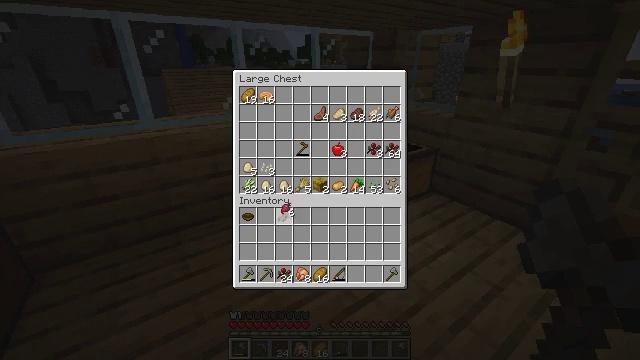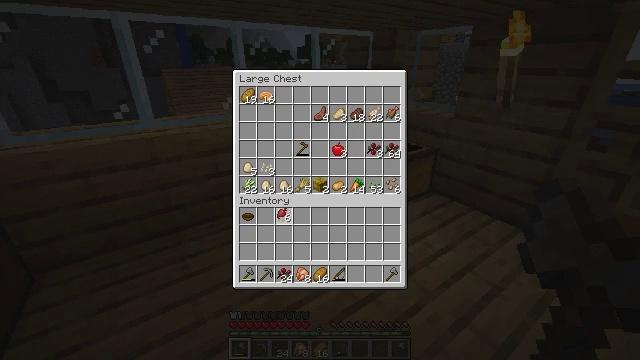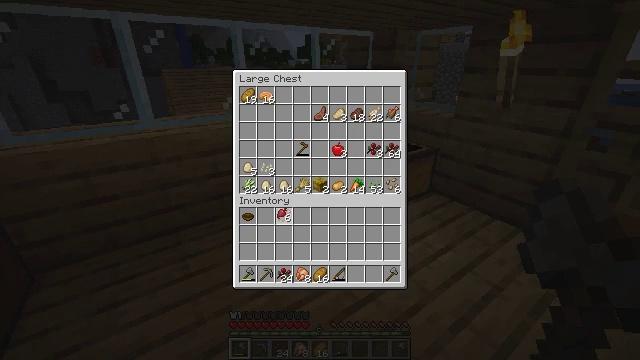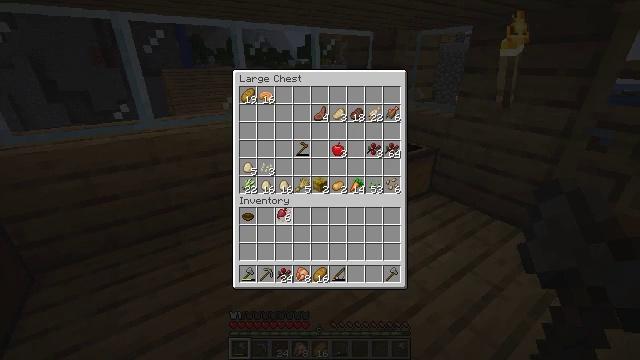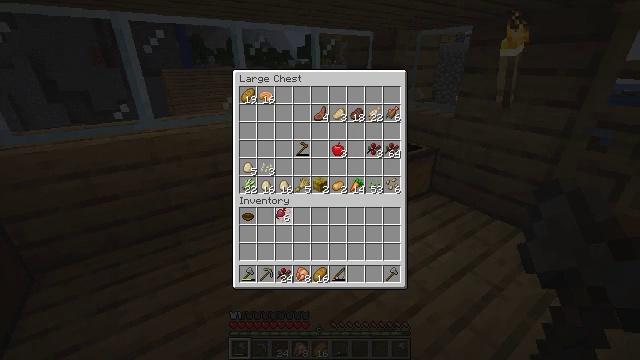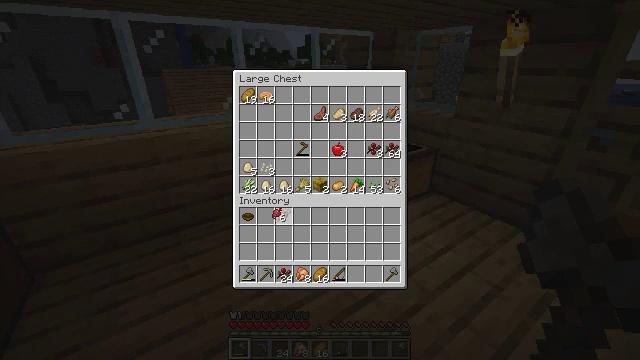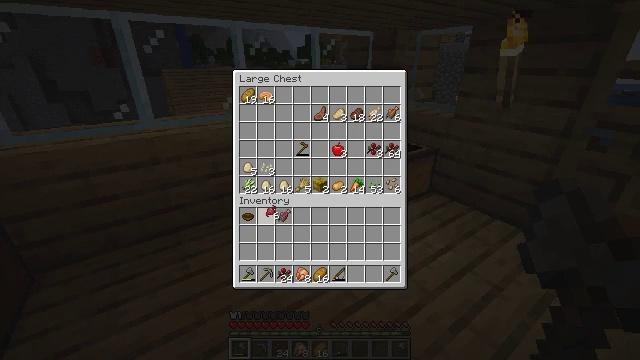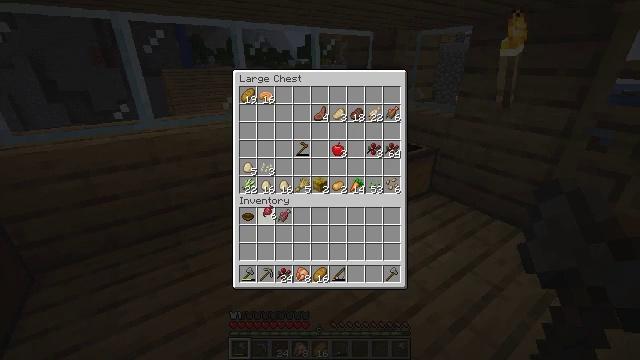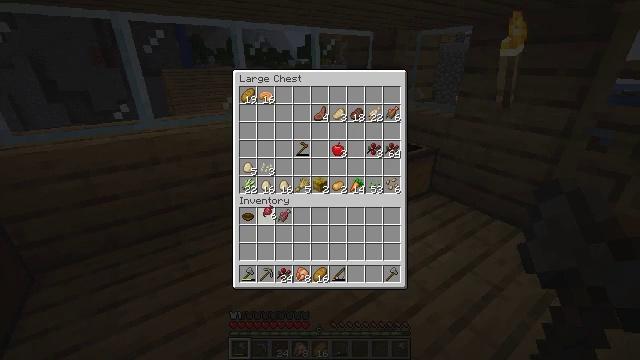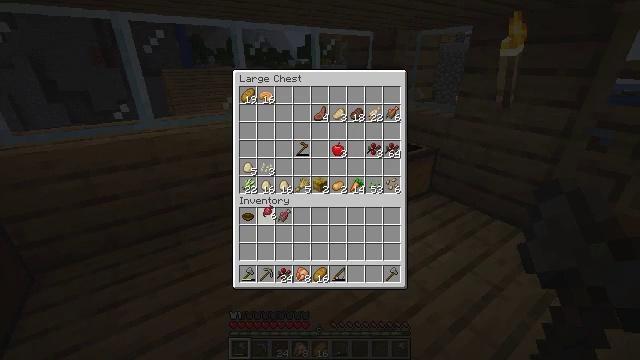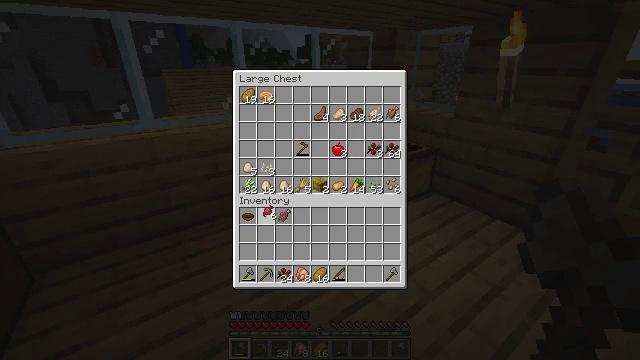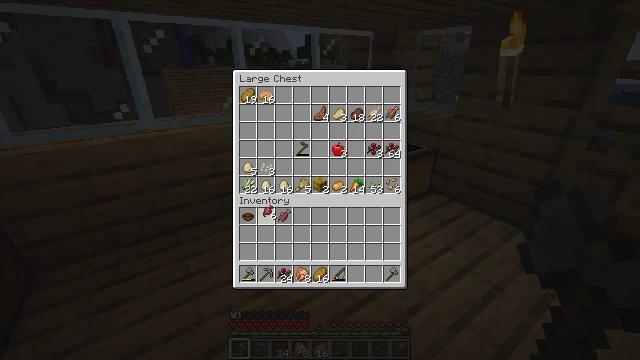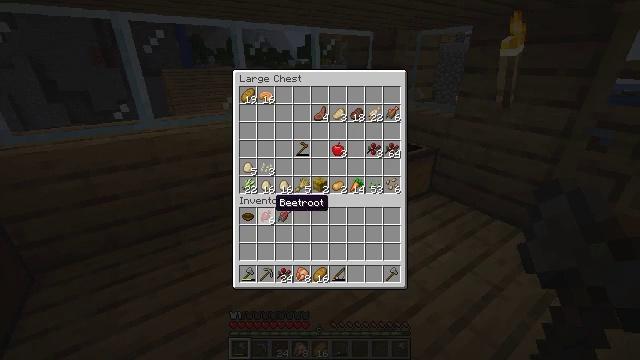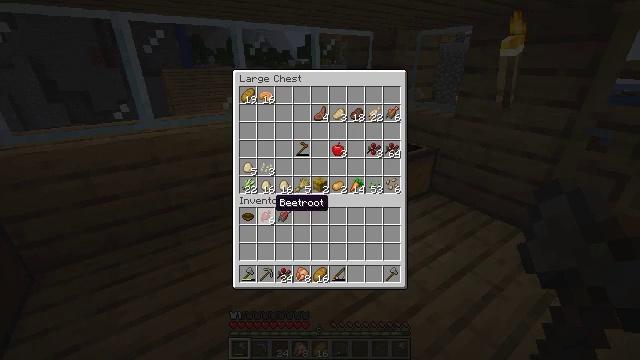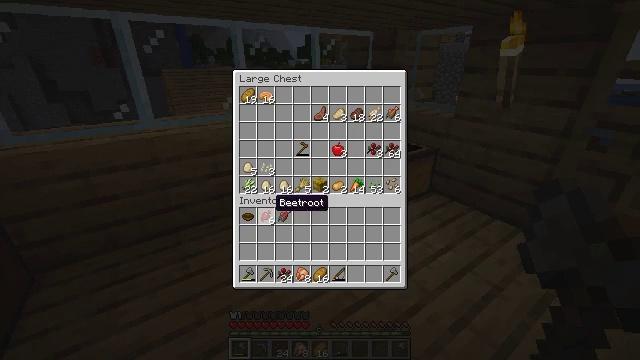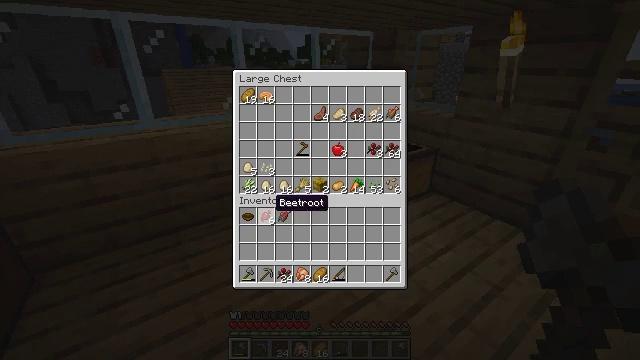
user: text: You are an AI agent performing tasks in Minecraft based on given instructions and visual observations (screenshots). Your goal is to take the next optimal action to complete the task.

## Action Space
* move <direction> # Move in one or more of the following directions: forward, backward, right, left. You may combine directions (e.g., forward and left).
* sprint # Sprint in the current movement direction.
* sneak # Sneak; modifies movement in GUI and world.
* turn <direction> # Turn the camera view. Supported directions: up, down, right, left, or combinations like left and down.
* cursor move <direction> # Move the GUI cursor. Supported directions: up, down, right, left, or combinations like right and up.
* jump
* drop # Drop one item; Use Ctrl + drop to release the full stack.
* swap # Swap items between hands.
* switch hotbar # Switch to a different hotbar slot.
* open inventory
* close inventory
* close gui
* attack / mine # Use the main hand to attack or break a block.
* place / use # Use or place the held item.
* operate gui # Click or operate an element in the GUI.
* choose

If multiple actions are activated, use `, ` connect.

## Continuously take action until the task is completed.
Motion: motion action
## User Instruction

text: Combine beetroots and a bowl to craft beetroot soup.
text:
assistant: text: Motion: no_op
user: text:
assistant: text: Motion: no_op
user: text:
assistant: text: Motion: no_op
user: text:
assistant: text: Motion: no_op
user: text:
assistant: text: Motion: no_op
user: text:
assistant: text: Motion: no_op
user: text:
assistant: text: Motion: no_op
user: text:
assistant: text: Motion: no_op
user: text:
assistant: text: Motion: operate gui
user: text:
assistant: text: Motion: operate gui
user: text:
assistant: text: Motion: operate gui
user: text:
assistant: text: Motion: no_op
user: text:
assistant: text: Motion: no_op
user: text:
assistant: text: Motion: no_op
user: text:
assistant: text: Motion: no_op
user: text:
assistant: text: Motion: no_op
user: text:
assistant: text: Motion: turn right, close gui
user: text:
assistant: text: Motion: turn right
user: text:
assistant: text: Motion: turn right
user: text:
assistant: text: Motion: turn right
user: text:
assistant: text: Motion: turn right
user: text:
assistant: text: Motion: turn right
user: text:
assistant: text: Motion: no_op
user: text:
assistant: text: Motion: no_op
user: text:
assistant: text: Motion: no_op
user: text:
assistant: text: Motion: turn left
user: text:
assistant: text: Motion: turn right
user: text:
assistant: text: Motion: turn right
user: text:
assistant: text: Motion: no_op
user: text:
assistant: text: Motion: turn right